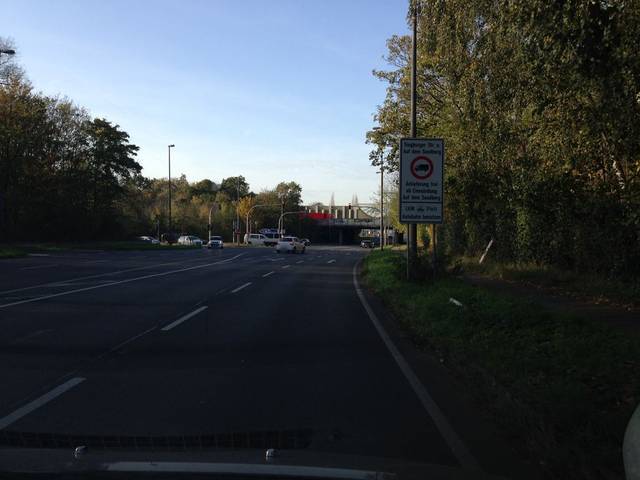
Region: Germany
Coordinates: 50.909, 7.006